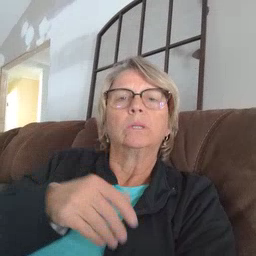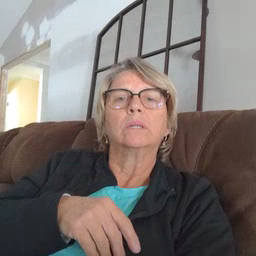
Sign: boat